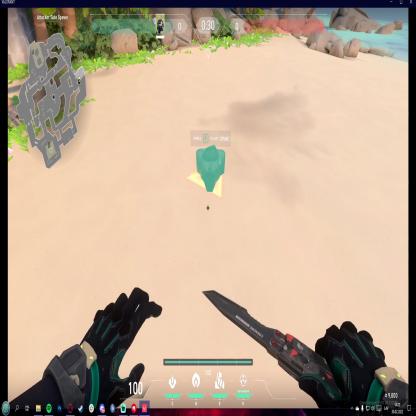
Label: dropped spike